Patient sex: F
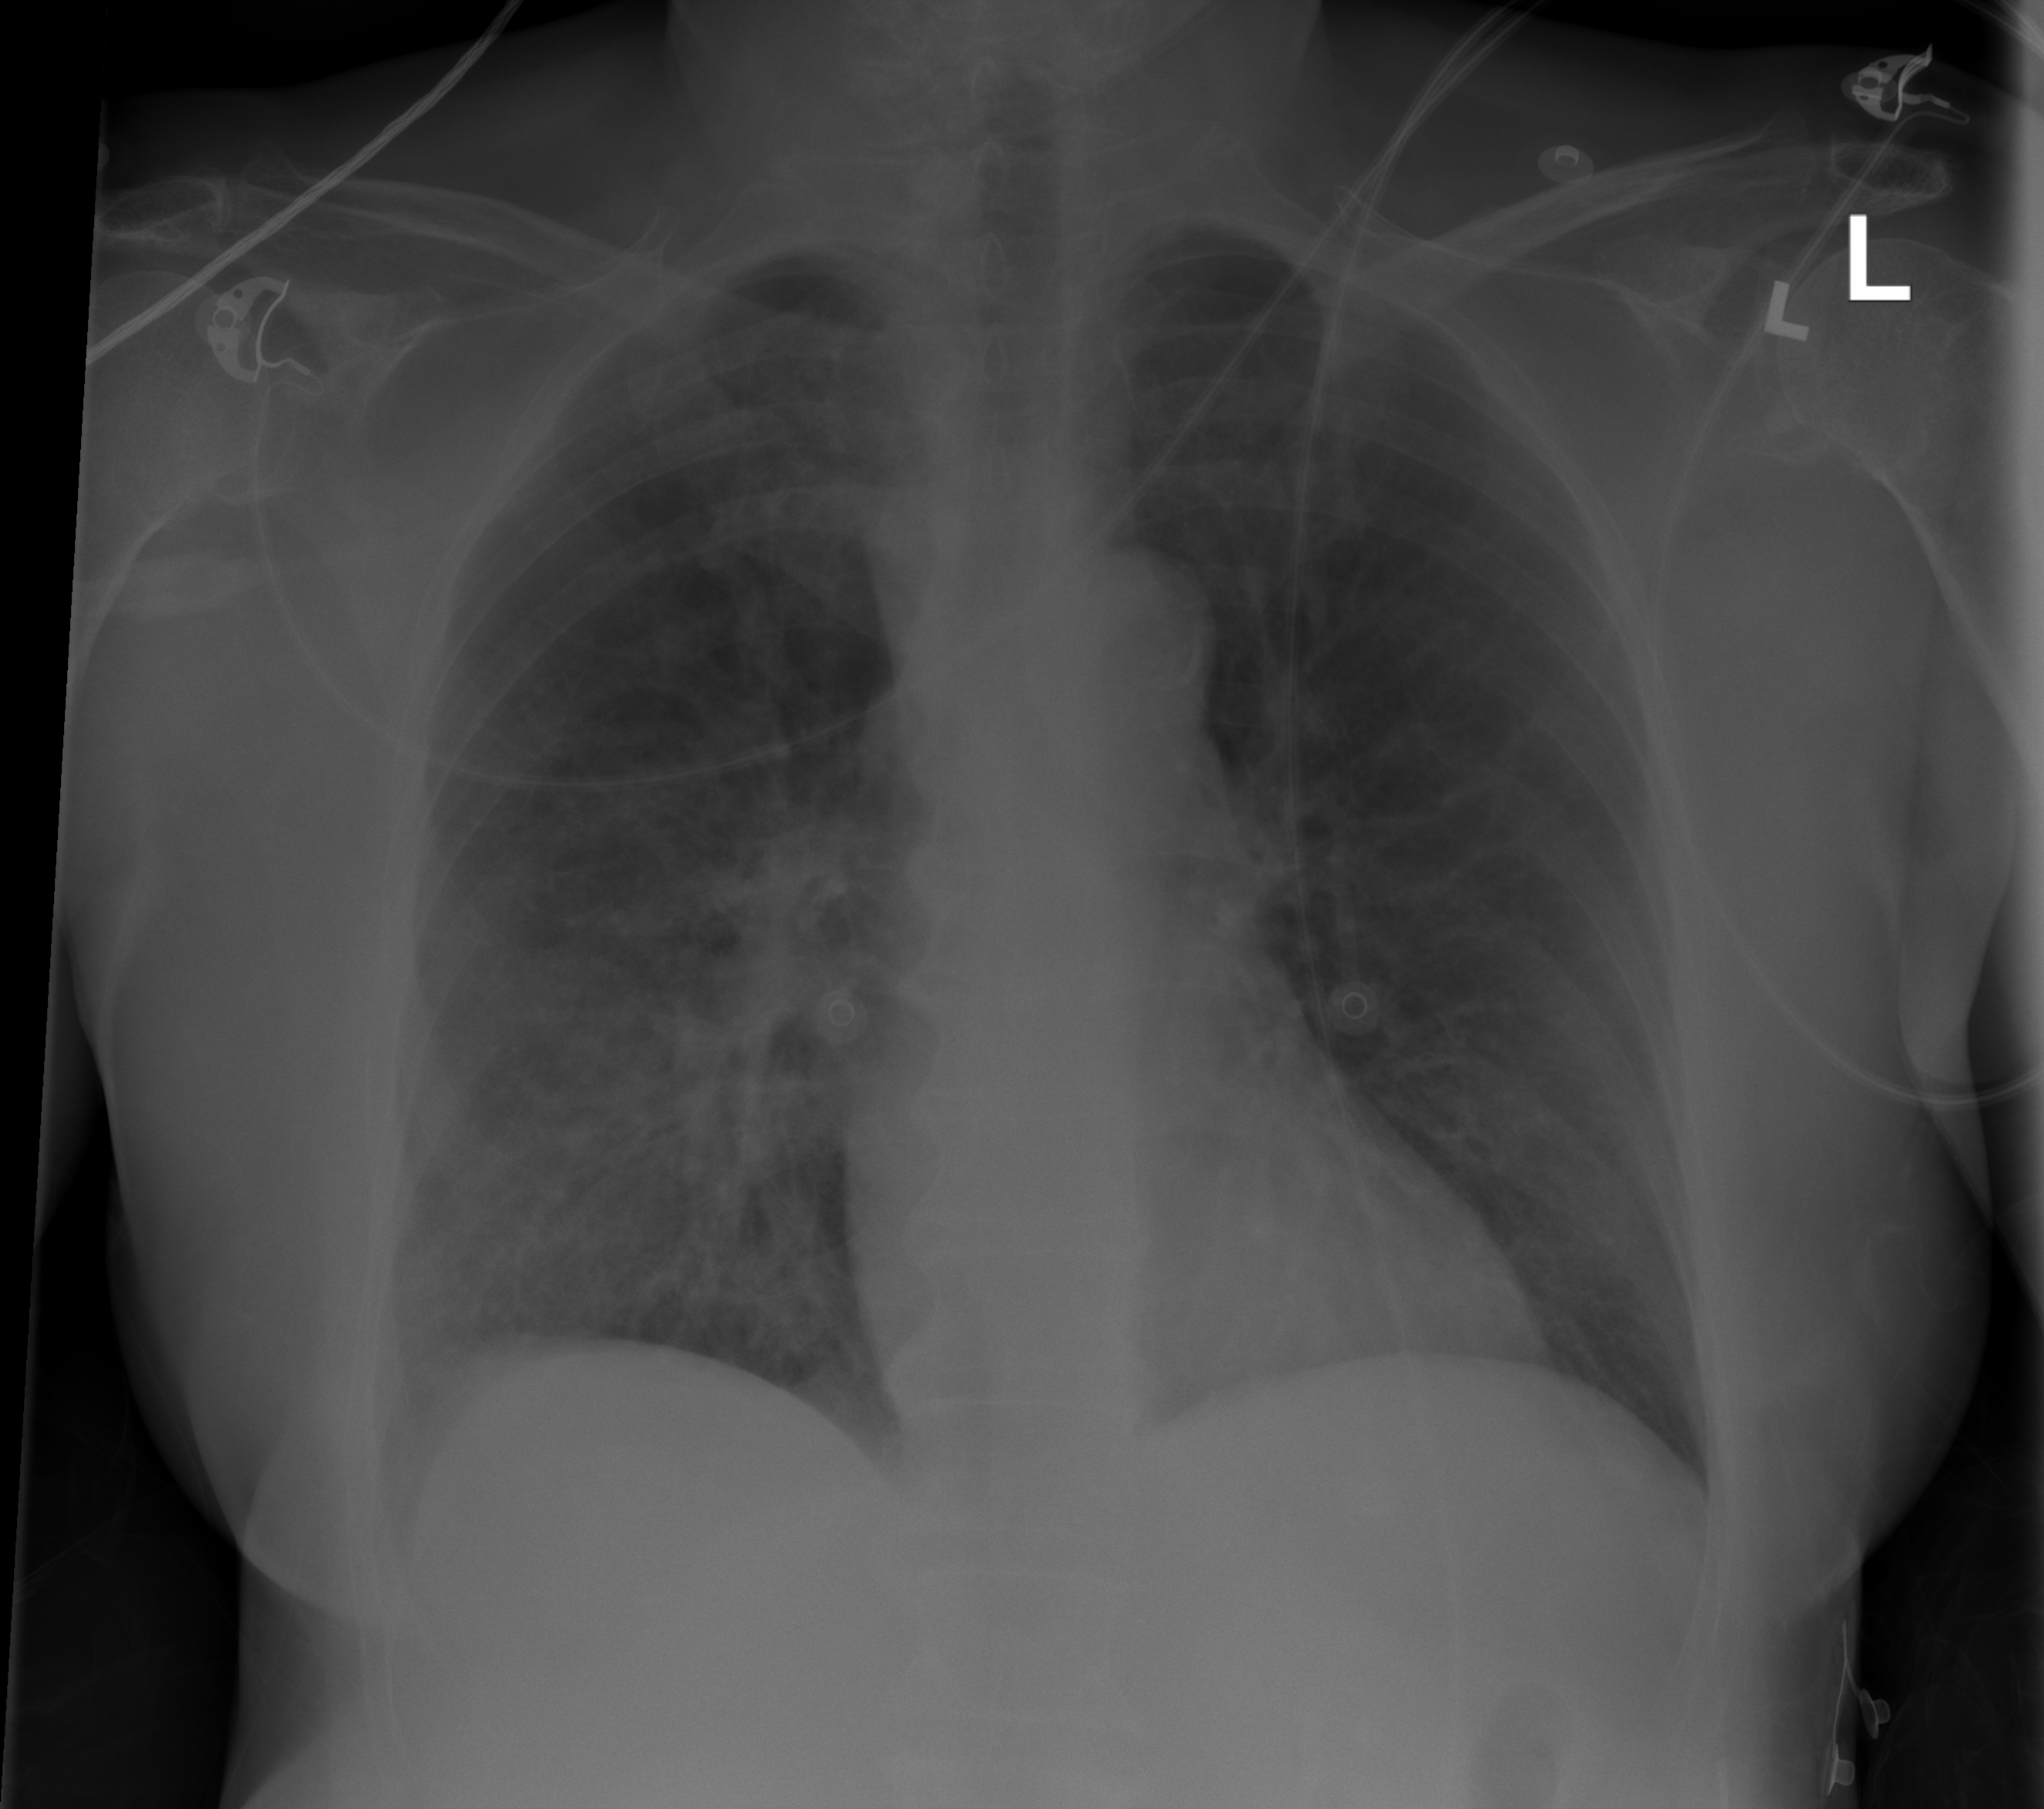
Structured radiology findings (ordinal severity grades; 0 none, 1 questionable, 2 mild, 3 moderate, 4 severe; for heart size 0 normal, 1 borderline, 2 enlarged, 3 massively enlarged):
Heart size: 0
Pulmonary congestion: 2
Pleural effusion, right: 2
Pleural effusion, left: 0
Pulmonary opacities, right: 3
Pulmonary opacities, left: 0
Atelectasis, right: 2
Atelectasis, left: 0